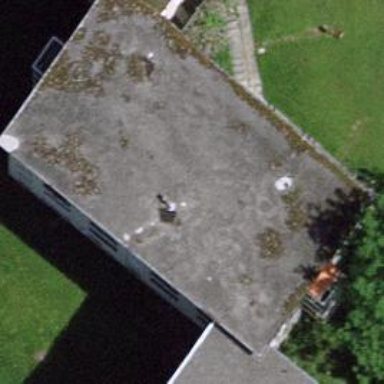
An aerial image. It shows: Apartment building with flat roof.